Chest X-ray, AP view. Patient: 21 years old, sex F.
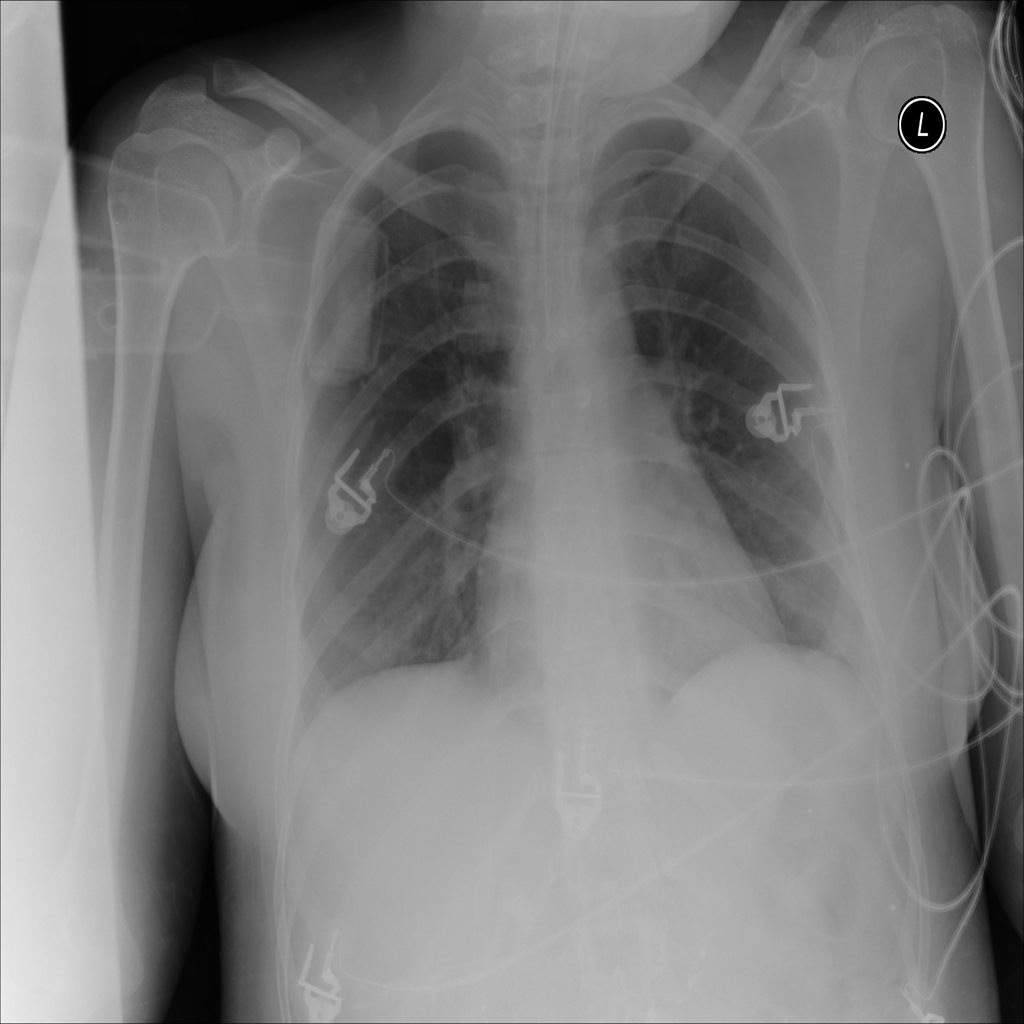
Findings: No Finding